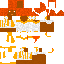
A male human skin with medium skin, wearing brown long hair dressed in a red tshirt and red pants, featuring a closed mouth.